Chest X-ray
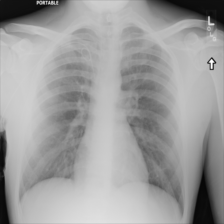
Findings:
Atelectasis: negative
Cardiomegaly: negative
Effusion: negative
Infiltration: negative
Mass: negative
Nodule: negative
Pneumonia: negative
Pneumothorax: negative
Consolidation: negative
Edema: negative
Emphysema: negative
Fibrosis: negative
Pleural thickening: negative
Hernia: negative